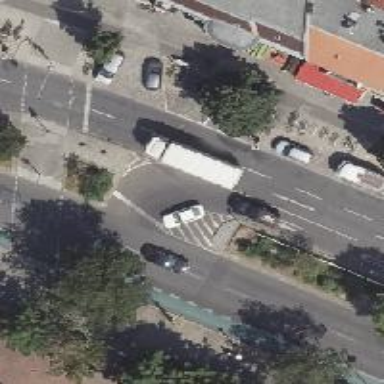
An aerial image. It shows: There are traffic signals along the road with solid stop line.